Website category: sports
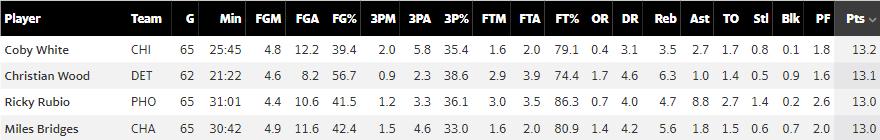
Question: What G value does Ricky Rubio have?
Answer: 65

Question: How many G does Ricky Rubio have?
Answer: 65

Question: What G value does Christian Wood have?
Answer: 62

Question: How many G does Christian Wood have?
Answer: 62

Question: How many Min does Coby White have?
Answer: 25:45

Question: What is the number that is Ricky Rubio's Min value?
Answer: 31:01

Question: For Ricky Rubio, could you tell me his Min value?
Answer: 31:01

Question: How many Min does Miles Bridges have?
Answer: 30:42

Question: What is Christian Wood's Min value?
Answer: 21:22

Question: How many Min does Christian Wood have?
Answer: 21:22

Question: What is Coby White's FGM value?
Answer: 4.8

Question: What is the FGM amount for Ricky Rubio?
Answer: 4.4

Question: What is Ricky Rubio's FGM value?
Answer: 4.4

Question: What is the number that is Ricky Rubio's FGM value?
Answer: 4.4

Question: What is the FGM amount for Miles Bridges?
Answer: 4.9

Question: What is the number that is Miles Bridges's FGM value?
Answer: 4.9

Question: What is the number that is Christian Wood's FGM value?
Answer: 4.6

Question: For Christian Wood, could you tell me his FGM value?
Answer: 4.6

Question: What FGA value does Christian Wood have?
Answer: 8.2

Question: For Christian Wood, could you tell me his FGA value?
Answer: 8.2

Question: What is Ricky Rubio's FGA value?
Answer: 10.6

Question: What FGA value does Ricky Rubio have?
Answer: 10.6

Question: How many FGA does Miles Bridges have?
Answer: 11.6

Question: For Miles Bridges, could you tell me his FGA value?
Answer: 11.6

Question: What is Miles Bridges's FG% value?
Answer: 42.4

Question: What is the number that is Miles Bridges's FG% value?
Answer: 42.4

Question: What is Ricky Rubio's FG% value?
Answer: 41.5

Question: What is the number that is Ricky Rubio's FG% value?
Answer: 41.5

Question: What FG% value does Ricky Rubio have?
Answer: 41.5

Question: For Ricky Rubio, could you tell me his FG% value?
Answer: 41.5

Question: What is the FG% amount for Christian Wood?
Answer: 56.7

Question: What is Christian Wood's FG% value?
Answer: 56.7

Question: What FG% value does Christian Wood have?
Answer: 56.7

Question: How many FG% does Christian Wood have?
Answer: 56.7

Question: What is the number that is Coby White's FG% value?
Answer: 39.4

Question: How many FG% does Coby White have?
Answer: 39.4

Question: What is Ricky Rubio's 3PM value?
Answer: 1.2

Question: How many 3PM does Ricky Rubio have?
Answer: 1.2

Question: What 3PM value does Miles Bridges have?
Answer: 1.5

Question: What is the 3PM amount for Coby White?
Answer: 2.0

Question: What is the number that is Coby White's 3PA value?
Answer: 5.8

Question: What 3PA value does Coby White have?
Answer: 5.8

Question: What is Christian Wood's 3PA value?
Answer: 2.3

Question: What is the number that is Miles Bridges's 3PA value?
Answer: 4.6

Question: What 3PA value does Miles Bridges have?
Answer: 4.6

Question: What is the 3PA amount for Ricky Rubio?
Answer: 3.3

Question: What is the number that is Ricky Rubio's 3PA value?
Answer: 3.3

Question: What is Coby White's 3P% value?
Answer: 35.4

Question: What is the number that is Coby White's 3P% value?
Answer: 35.4

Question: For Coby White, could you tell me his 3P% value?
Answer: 35.4

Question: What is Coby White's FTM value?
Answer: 1.6

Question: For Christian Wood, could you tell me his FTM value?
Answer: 2.9

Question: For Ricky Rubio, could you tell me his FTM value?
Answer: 3.0

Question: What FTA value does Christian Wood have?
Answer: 3.9

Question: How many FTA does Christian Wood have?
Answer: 3.9

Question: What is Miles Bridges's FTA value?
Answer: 2.0

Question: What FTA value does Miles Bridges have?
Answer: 2.0

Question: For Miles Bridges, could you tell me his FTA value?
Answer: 2.0

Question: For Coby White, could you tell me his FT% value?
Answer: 79.1

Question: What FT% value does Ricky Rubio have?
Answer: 86.3

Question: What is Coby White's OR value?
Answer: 0.4

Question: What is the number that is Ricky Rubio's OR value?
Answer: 0.7

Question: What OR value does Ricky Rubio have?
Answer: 0.7

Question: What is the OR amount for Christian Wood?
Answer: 1.7